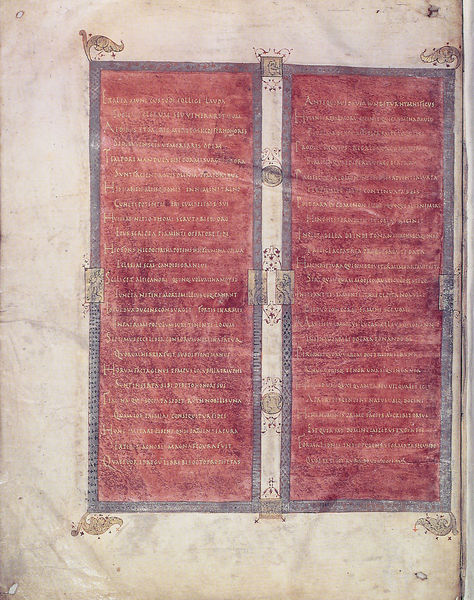
Titel: Vivian Bibel, Die erste Bibel des Karls des Kahlen
Standort: Herkunftsort: Tours, Kloster von Saint-Martin (EU - F)
Institution: Paris, Bibliothèque Nationale
Schlagwörter: blau, blätter, weiß, blumen, grau, schwarz, rot, ornament, alt, rahmen, gold, stoff, blatt, schrift, papier, vergilbt, inschrift, ornamente, verzierung, buch, rechteck, druck, seite, text, tinte, löcher, buchdruck, buchseite, pergament, quadrat, verzierungen, handschrift, golf, dokument, latein, wörter, mist, druckschrift, persisch, inkunabel, sätze, schwazr, papyros, buchkunst, reot, laein, dokoment